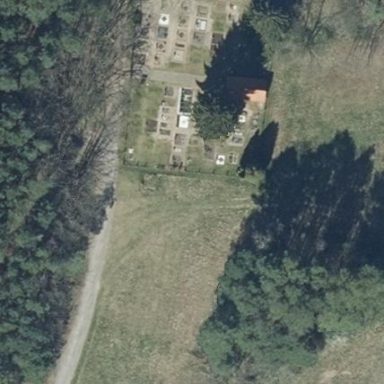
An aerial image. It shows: Cemetery.